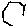
Label: hexagon